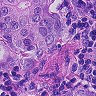
Metastatic tissue present: yes